Question: Im currently evaluating Drupal to see if we can use it to replace our framework. My problem is I have this legacy tables which I would want to try to reflect in Drupal. It involves a join table. There's quite a lot of this kind of relationship in our existing web app so I am looking for possible ways to solve it.

Thank you for your insight!
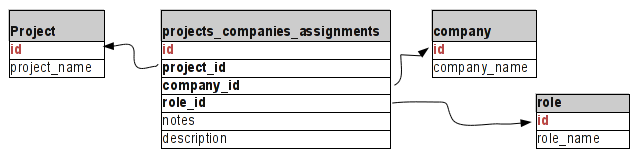
Answer: There are several ways to do this, and it's hard to know which is best with no context about what you're actually doing with the data, but here are some options:
One way to do this is to make a content type representing each table (using <URL> with the foreign keys represented by type-specific node reference fields. Doing everything as nodes gives you a bunch of prebuilt functionality around nodes, but has a bit of overhead you may want to avoid.
Another option is to leave your database just like it is now. Drupal can do direct database queries, or you can use <URL> to expose your tables to Views.
Another option, if those referenced tables really only have 1 non-ID field, is to do the project_companies_assignments as nodes and do the other 3 as taxonomies. But this won't work if those are really more complex entities, and wouldn't be very flexible if they might become more complex.